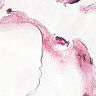
Metastatic tissue present: no